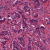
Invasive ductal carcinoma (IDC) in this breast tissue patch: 1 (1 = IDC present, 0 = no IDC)